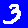
Digit: 3